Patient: sex M, age 50
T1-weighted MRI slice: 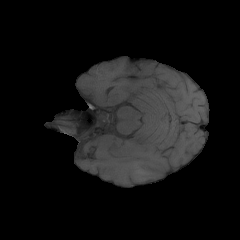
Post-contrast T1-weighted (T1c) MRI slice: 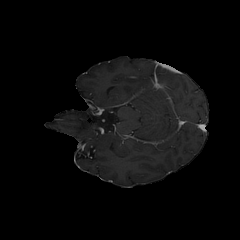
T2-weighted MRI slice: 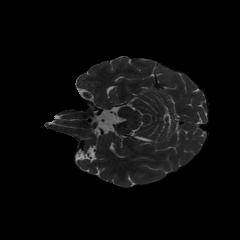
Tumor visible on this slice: no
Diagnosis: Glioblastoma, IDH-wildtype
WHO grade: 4